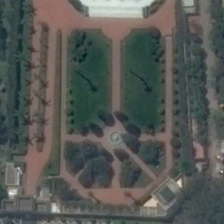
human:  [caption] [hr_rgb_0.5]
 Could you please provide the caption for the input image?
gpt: many green trees are around a square with green plants .

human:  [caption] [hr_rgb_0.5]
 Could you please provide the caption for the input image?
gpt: many green trees are around a square with green plants .

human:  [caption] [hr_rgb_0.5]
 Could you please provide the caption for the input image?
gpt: many green trees are around a square with green plants .

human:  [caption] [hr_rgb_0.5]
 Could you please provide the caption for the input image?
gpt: many green trees are around a square with green plants .

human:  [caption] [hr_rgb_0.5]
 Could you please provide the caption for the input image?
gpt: many green trees are around a square with green plants .